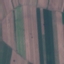
Land use / land cover: AnnualCrop